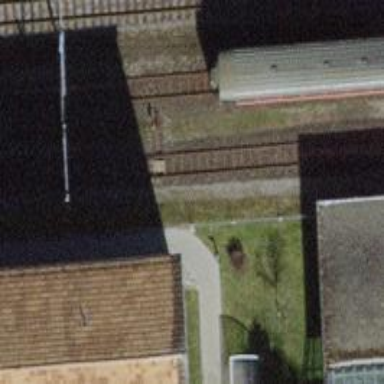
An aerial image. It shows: Narrow gauge railway siding with one track. The railway line is electrified with contact line.